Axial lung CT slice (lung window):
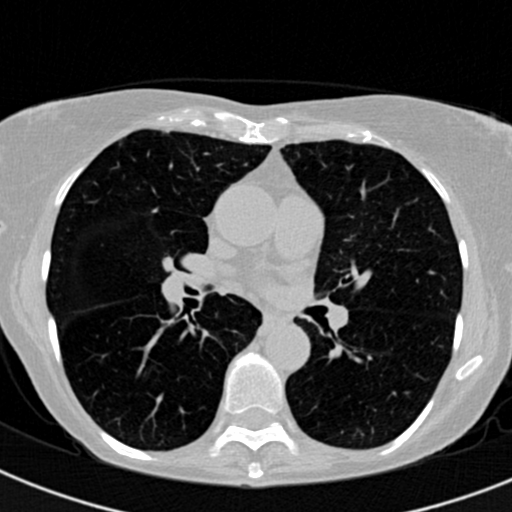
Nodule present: no